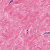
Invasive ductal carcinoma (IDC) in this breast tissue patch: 0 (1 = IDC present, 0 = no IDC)